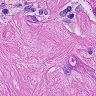
Metastatic tissue present: yes